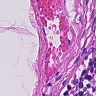
Metastatic tissue present: no